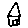
Label: house